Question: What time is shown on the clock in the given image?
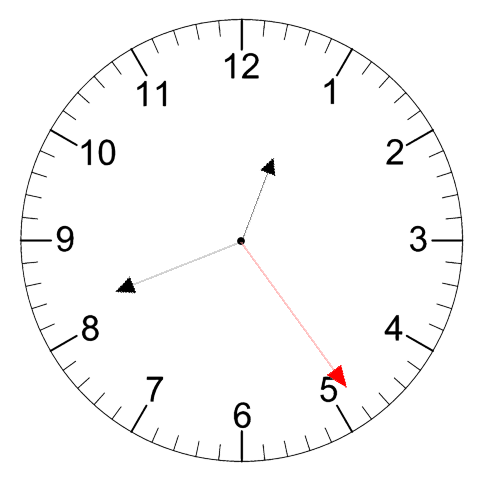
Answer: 12:41:24